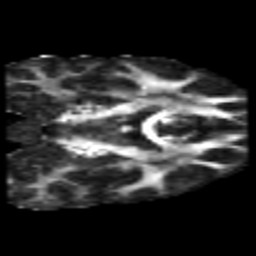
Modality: FA
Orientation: coronal
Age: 21
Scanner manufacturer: philips
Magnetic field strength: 3 T
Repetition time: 8.584 s
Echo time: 0.1268 s